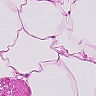
Metastatic tissue present: no